【题型】解答题　【知识点】解析几何　【难度】medium
已知双曲线 \(\dfrac{x^2}{a^2} - \dfrac{y^2}{b^2} = 1\ (a>0,b>0)\) 中，离心率为 \(\sqrt{2}\)，且经过点 \((\sqrt{2},1)\).}

\noindent
(1) 求双曲线方程;

\noindent
(2) 若直线 \(l: y = kx + 1\) 与双曲线左支有两个交点，求 \(k\) 的取值范围;

\noindent
(3) 过点 \(M\left(1,\dfrac{1}{3}\right)\) 是否能作直线 \(m\) 与双曲线交于 \(P\)、\(Q\) 两点，且使得 \(M\) 是 \(PQ\) 的中点，若存在，求出直线 \(m\) 的方程，若不存在，请说明理由.
【解答】
\noindent
\textbf{【答案】}
(1) \(x^2 - y^2 = 1\)

\noindent
(2) \((1,\sqrt{2})\)

\noindent
(3) 不存在，理由见解析

\vspace{1em}
\noindent
\textbf{【知识点】} 求弦中点所在的直线方程或斜率、根据直线与双曲线的位置关系求参数或范围、根据离心率求双曲线的标准方程、根据双曲线过的点求标准方程

\vspace{1em}
\noindent
\textbf{【分析】}
(1) 根据已知条件可得出关于 \(a\)、\(b\)、\(c\) 的值，即可得出双曲线的方程；

\noindent
(2) 将直线 \(l\) 的方程与双曲线的方程联立，根据已知条件结合韦达定理、判别式可得出关于实数 \(k\) 的不等式组，即可解得实数 \(k\) 的取值范围；

\noindent
(3) 利用点差法求出直线 \(m\) 的方程，再将直线 \(m\) 的方程与双曲线 \(C\) 的方程联立，计算 \(\Delta\)，即可得出结论.

\vspace{1em}
\noindent
\textbf{【详解】}
(1) 解：因为双曲线 \(\dfrac{x^2}{a^2} - \dfrac{y^2}{b^2} = 1\ (a>0,b>0)\) 中，离心率为 \(\sqrt{2}\)，且经过点 \((\sqrt{2},1)\)，

\[
\begin{cases}
\dfrac{c}{a} = \sqrt{2} \\
\dfrac{2}{a^2} - \dfrac{1}{b^2} = 1 \\
c^2 = a^2 + b^2
\end{cases}
\quad \text{解得} \quad
\begin{cases}
a = 1 \\
b = 1 \\
c = \sqrt{2}
\end{cases}
\]

所以，双曲线 \(C\) 的方程为 \(x^2 - y^2 = 1\).

\vspace{1em}
\noindent
(2) 解：设直线 \(l\) 交双曲线于点 \(A(x_1,y_1)\)、\(B(x_2,y_2)\)，

联立
\[
\begin{cases}
y = kx + 1 \\
x^2 - y^2 = 1
\end{cases}
\quad \text{可得} \quad (k^2 - 1)x^2 + 2kx + 2 = 0,
\]

因为直线 \(l: y = kx + 1\) 与双曲线左支有两个交点，则
\[
\begin{cases}
k^2 - 1 \neq 0 \\
\Delta = 4k^2 - 8(k^2 - 1) = 8 - 4k^2 > 0 \\
x_1 + x_2 = -\dfrac{2k}{k^2 - 1} < 0 \\
x_1x_2 = \dfrac{2}{k^2 - 1} > 0
\end{cases}
\]

解得 \(1 < k < \sqrt{2}\)，故实数 \(k\) 的取值范围是 \((1,\sqrt{2})\).

\vspace{1em}
\noindent
(3) 解：若直线 \(m \perp x\) 轴，则直线 \(m\) 与双曲线 \(x^2 - y^2 = 1\) 相切，不合乎题意，

所以，直线 \(m\) 的斜率存在，

设点 \(P(x_3,y_3)\)、\(Q(x_4,y_4)\)，因为 \(M\left(1,\dfrac{1}{3}\right)\) 为线段 \(PQ\) 的中点，则
\[
\begin{cases}
x_3 + x_4 = 2 \\
y_3 + y_4 = \dfrac{2}{3},
\end{cases}
\]

将点 \(P\)、\(Q\) 的坐标代入双曲线的方程可得
\[
\begin{cases}
x_3^2 - y_3^2 = 1 \\
x_4^2 - y_4^2 = 1,
\end{cases}
\]

作差可得 \((x_3^2 - x_4^2) - (y_3^2 - y_4^2) = 0\)，即 \((x_3 - x_4)(x_3 + x_4) = (y_3 - y_4)(y_3 + y_4)\)，

即 \(2(x_3 - x_4) = \dfrac{2}{3}(y_3 - y_4)\)，所以，直线 \(PQ\) 的斜率为 \(k_{PQ} = \dfrac{y_3 - y_4}{x_3 - x_4} = 3\)，

所以，直线 \(PQ\) 的方程为 \(y - \dfrac{1}{3} = 3(x - 1)\)，即 \(y = 3x - \dfrac{8}{3}\)，

联立
\[
\begin{cases}
y = 3x - \dfrac{8}{3} \\
x^2 - y^2 = 1
\end{cases}
\quad \text{可得} \quad 8x^2 - 16x + \dfrac{73}{9} = 0,
\]
则 \(\Delta = 16^2 - 4 \times 8 \times \dfrac{73}{9} = 32\left(8 - \dfrac{73}{9}\right) < 0\)，

因此，不存在满足题设条件的直线 \(m\).
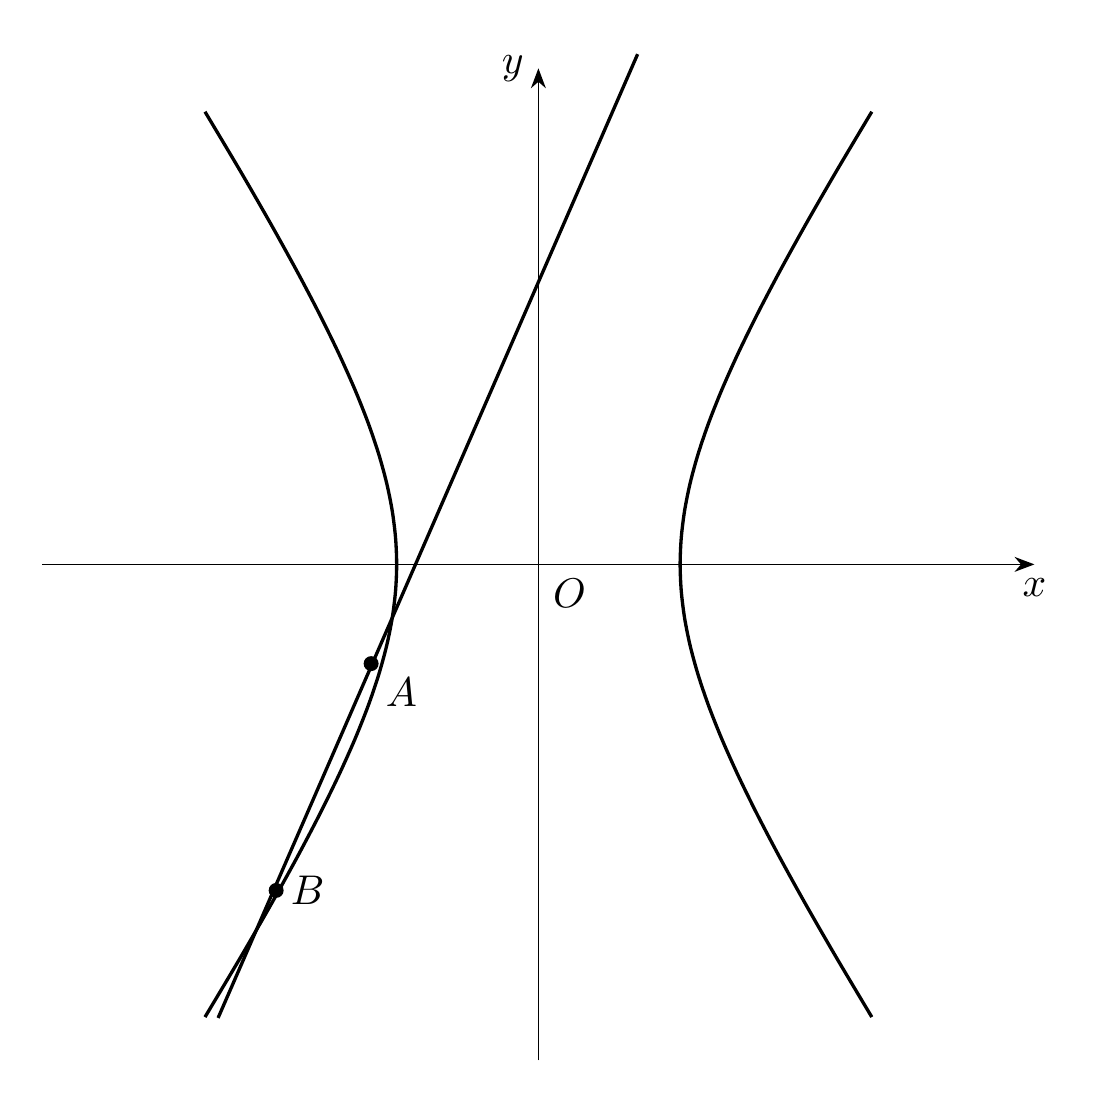